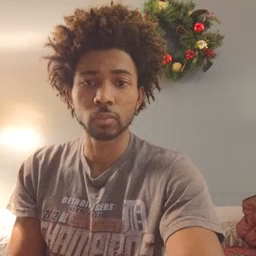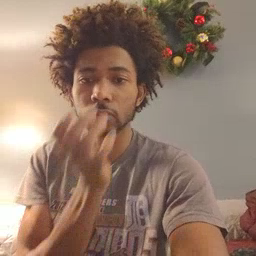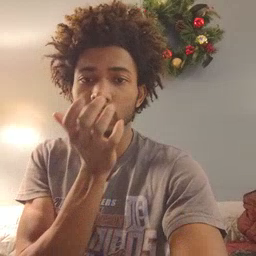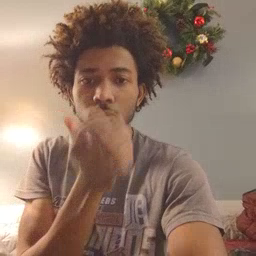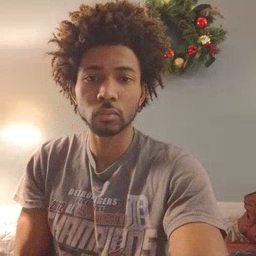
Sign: grass